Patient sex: M
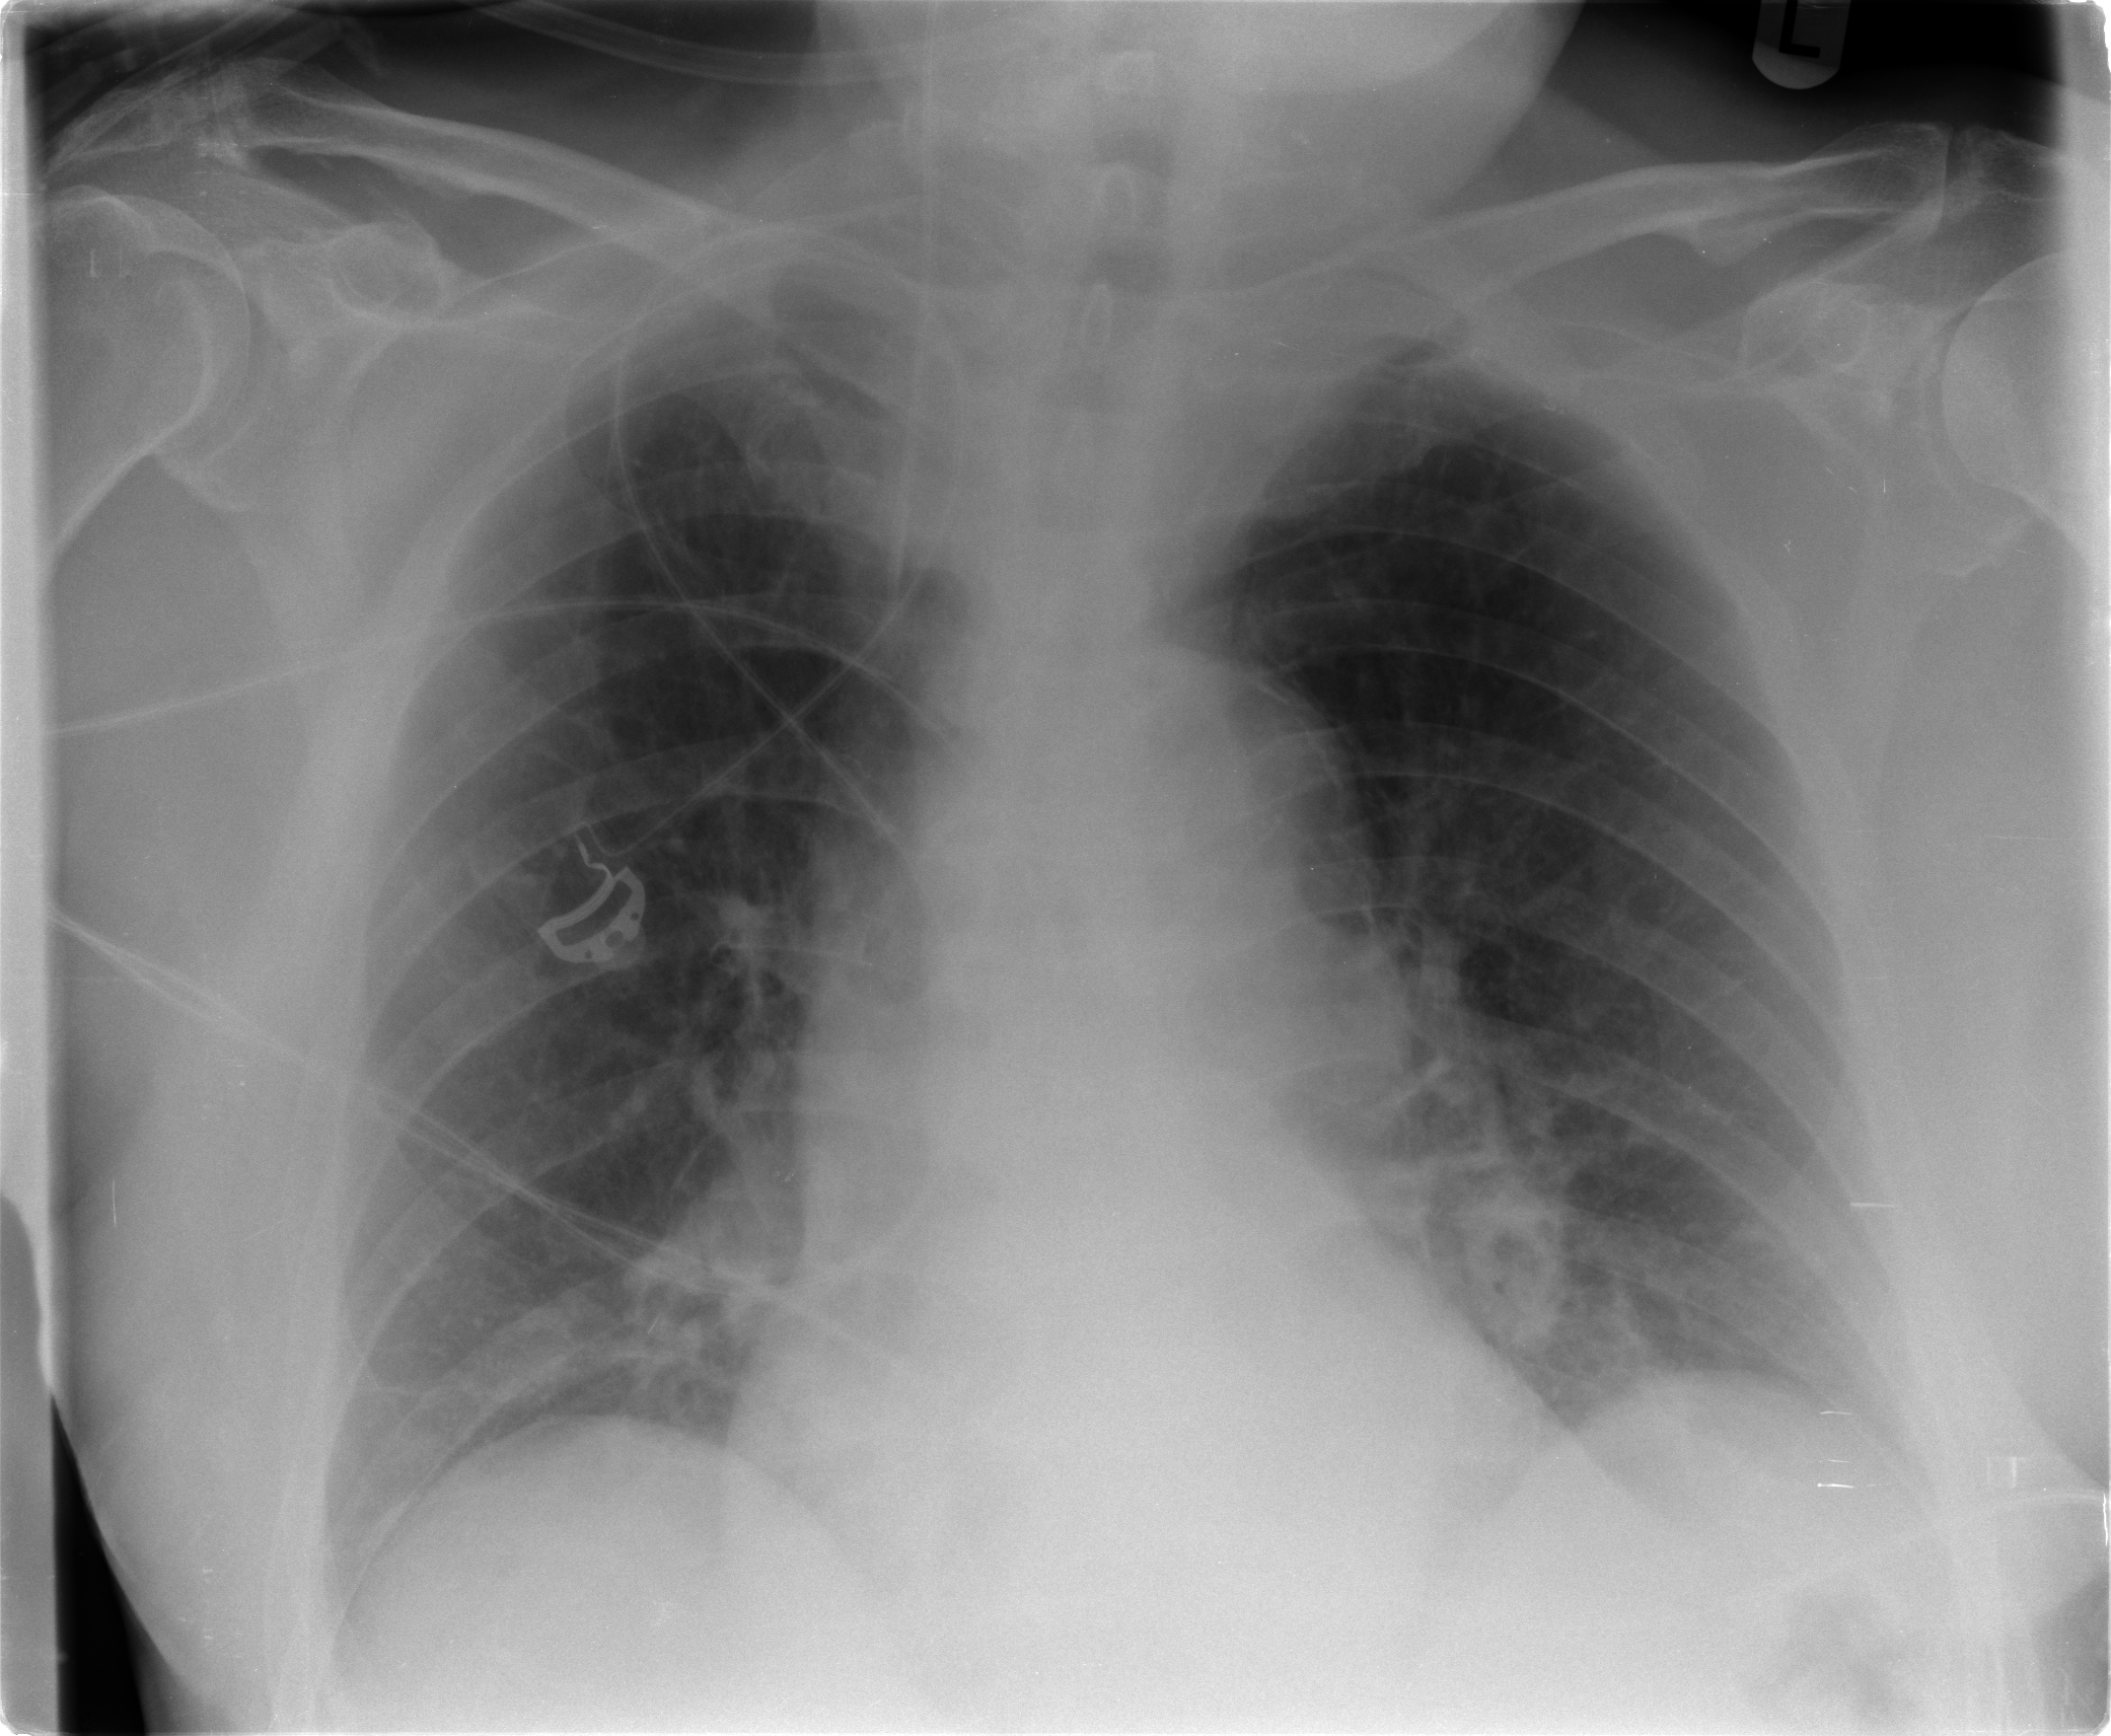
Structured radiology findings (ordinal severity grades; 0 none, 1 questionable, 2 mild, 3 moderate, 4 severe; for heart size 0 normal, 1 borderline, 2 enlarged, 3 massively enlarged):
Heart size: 1
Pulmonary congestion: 0
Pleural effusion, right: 0
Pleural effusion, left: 0
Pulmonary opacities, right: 0
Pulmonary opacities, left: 0
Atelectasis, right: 1
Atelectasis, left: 0